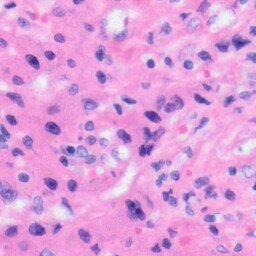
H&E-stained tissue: Liver